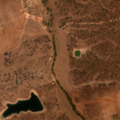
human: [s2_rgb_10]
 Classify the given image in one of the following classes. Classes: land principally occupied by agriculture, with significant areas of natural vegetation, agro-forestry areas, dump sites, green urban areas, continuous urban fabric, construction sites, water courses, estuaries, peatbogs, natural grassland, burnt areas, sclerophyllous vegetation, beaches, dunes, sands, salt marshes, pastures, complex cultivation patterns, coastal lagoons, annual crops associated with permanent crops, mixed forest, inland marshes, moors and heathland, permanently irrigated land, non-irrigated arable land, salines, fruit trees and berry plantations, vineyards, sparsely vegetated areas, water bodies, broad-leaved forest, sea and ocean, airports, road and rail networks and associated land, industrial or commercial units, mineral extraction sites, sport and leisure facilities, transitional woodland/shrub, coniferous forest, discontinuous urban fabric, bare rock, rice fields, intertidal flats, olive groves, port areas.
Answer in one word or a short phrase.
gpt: pastures, agro-forestry areas